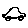
Label: car